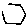
Label: hexagon